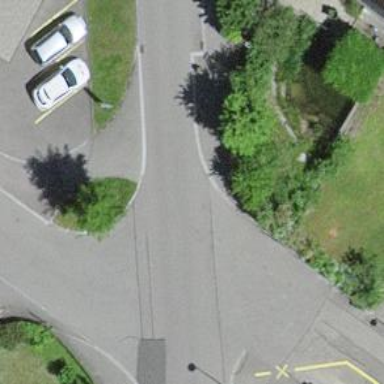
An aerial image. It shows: Zebra crossing on the road.